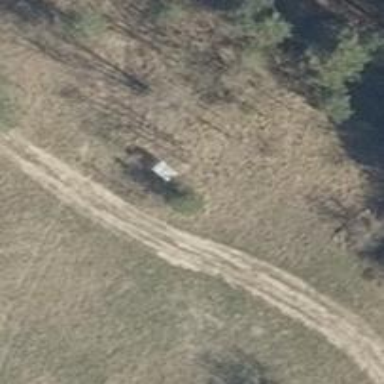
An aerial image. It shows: Shelter that serves as hunting stand.